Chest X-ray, AP view. Patient: 41 years old, sex F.
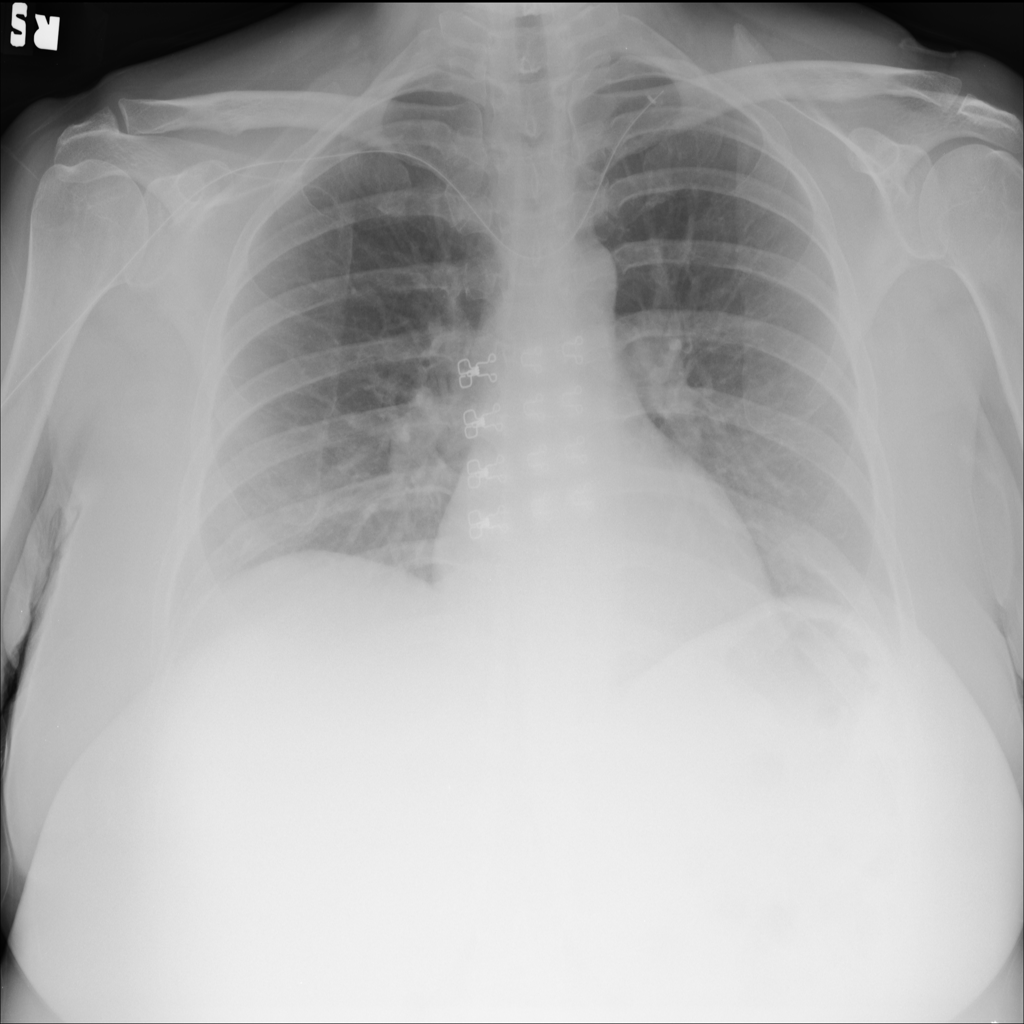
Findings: No Finding